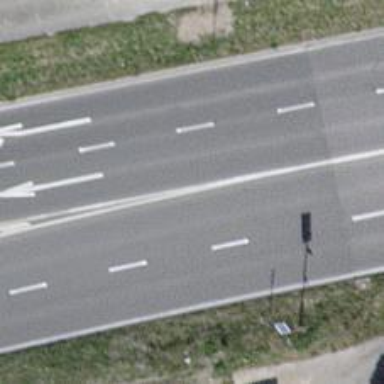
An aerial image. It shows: Primary road with asphalt surface.